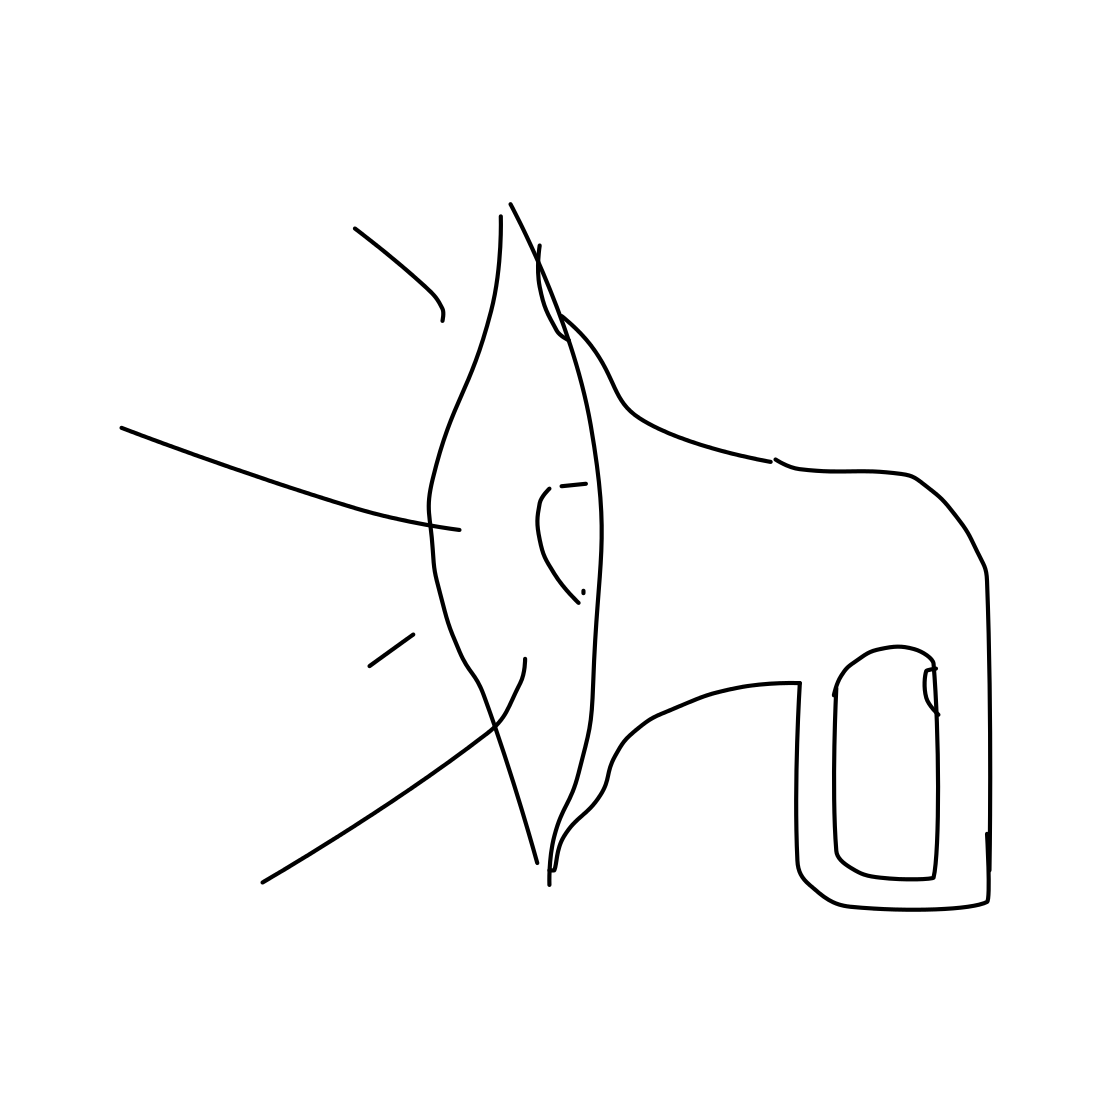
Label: megaphone